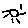
Label: sun